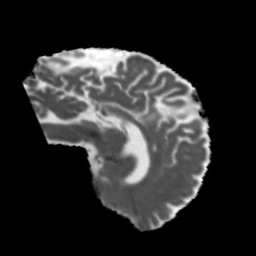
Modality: MD
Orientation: sagittal
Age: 43
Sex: male
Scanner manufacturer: siemens
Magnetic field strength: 3 T
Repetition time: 5.47 s
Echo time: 0.0854 s